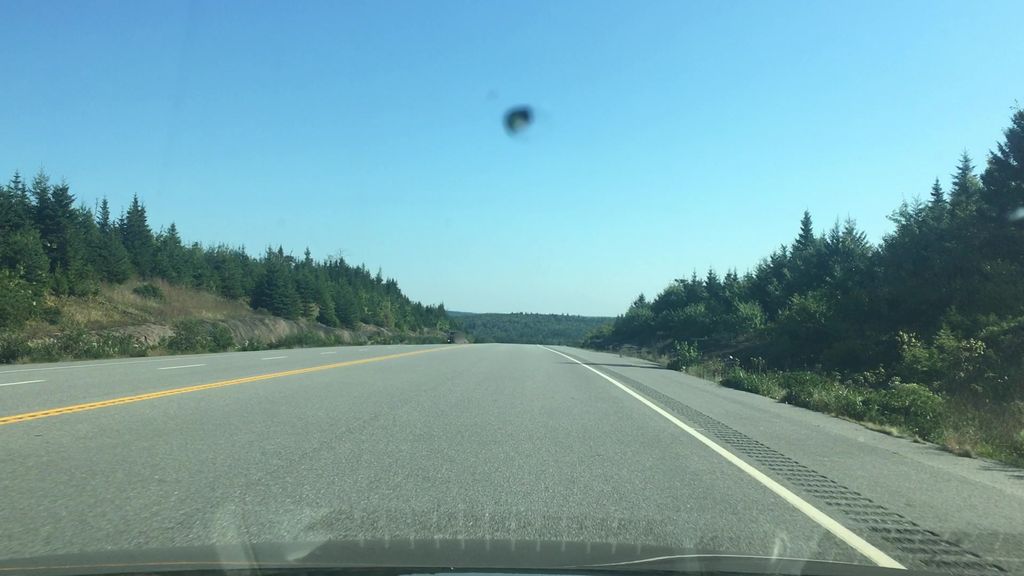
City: halifax